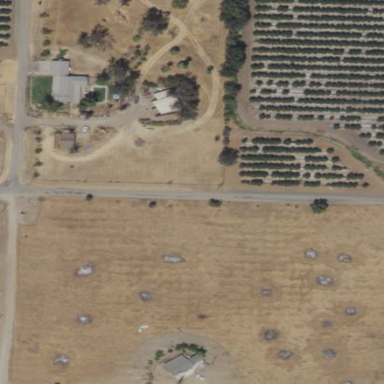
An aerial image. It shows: Orchard filled with walnut trees.